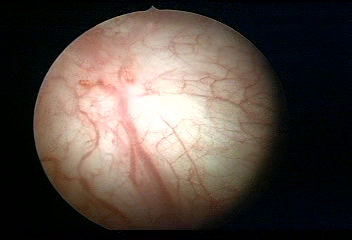
Modality: WLC
Class: Normal mucosa
Bladder cancer association: No